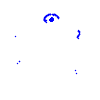
Particle: electron